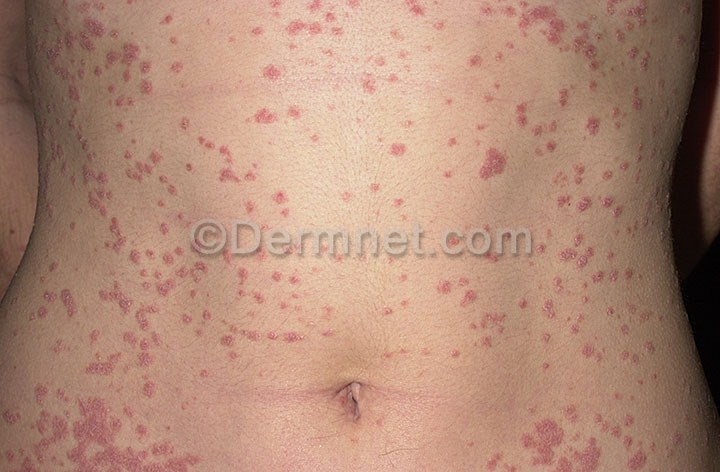
Disease: Psoriasis pictures Lichen Planus and related diseases